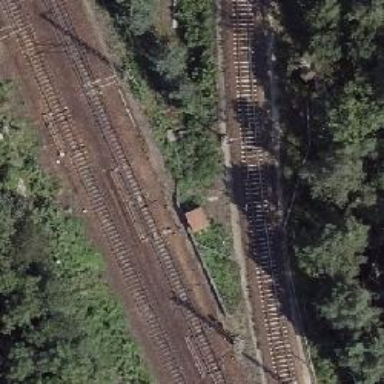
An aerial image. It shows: Railway switch with the turnout on the right side.